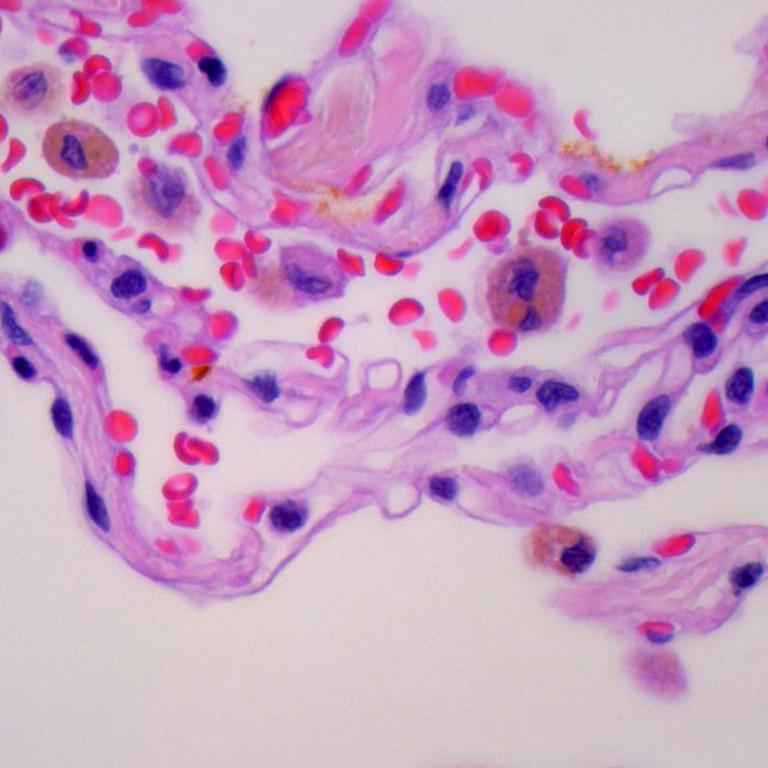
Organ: lung
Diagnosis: benign